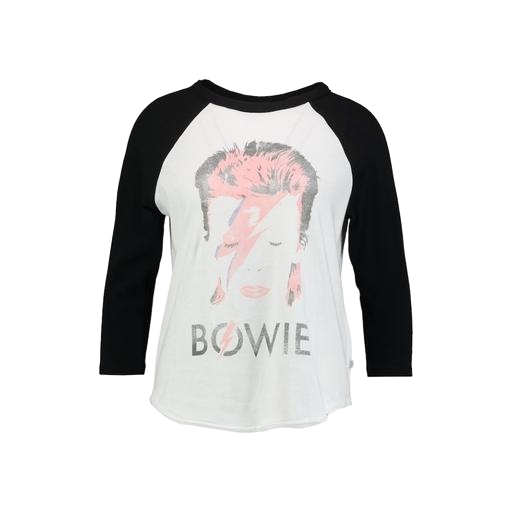
white david bowie t shirt, white david bowie graphic tee, black david bowie muscle tee, white background